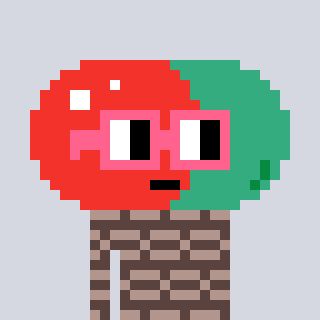
a pixel art character with square pink glasses, a pill-shaped head and a darkbrown-colored body on a cool background